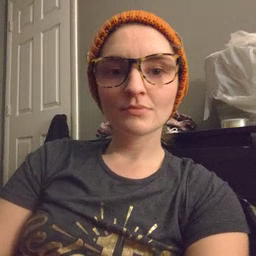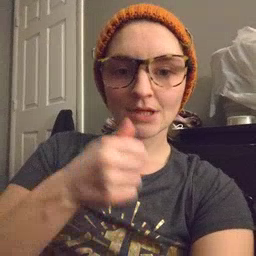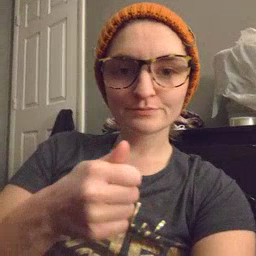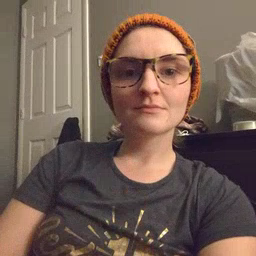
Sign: hide